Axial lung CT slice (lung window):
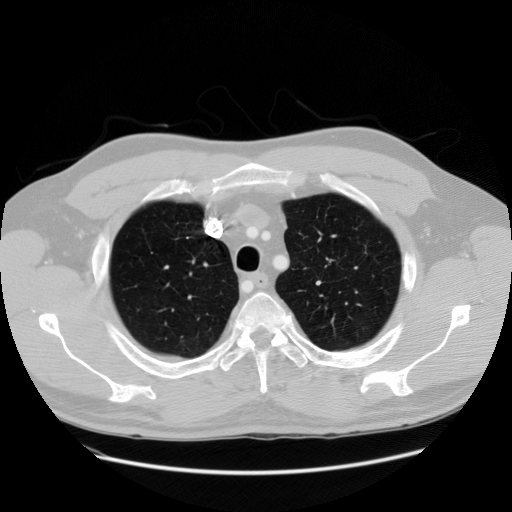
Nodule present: no